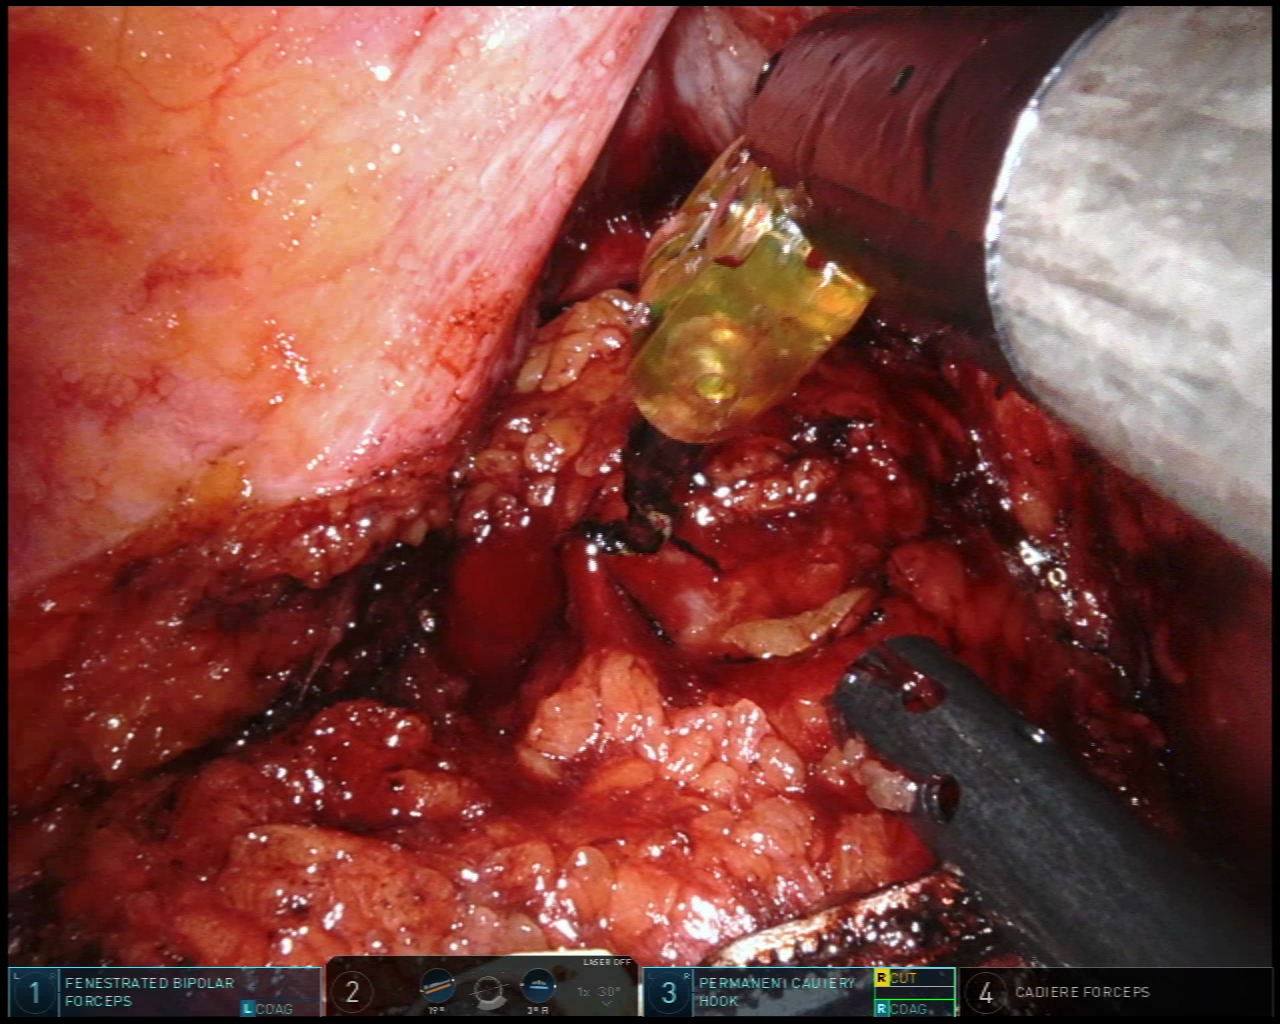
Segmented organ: vesicular_glands
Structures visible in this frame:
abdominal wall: no
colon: no
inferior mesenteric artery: no
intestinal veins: no
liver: no
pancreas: no
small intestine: no
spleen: no
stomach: no
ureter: no
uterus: no
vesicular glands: yes